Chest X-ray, AP view. Patient: 58 years old, sex F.
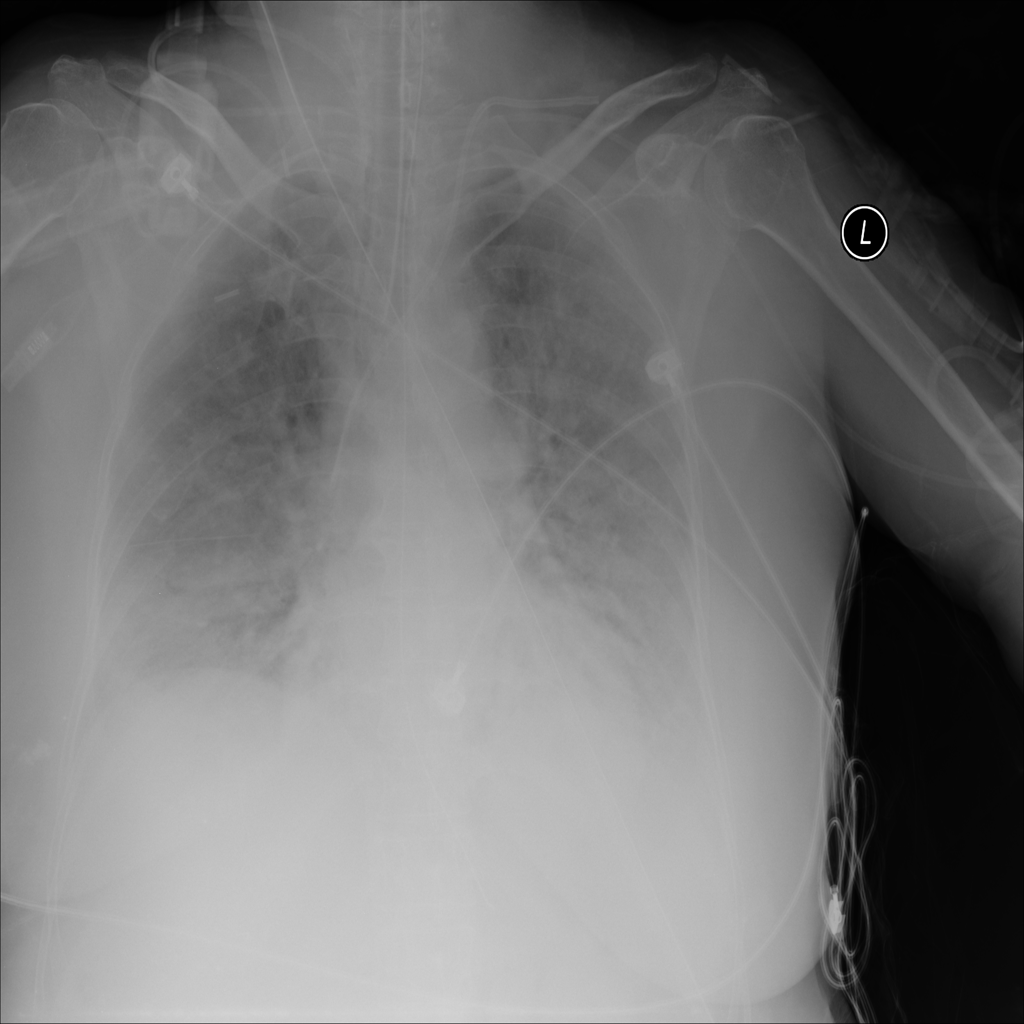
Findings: Effusion